Question: I am working on replacing an expensive set of bespoke bar code readers with a nice and simple android app.
I am calling the zxing package, and am able to read most bar codes, apart from Code 3 of 9 extended, which is the current standard barcode in our business (with over 2000 barcodes already in circulation).
Is there a way of extending the zxing package to include Code 3 of 9 Extended bar codes??
My current code, which opens the google goggles app and successfully displays QR code and most 1D barcodes information via a Toast call, and I have tried explicitly defining which codes to read but have commented that line out as without it, the scanner should read all possible codes (just for testing):
'''
mGetScanButton = (Button) findViewById(R.id.buttonScan);
mGetScanButton.setOnClickListener(new View.OnClickListener() {
@Override
public void onClick(View v) {
Intent intent = new Intent("com.google.zxing.client.android.SCAN");
//intent.putExtra("SCAN_FORMATS", "CODE_39,CODE_93,CODE_128,DATA_MATRIX,ITF,CODABAR,EAN_13,EAN_8,UPC_A,QR_CODE" );
startActivityForResult(intent, 0);
}
});
public void onActivityResult(int requestCode, int resultCode, Intent intent) {
if (requestCode == 0) {
if (resultCode == RESULT_OK) {
// The Intents Fairy has delivered us some data!
String contents = intent.getStringExtra("SCAN_RESULT");
//code below will be deleted after testing
//String format = intent.getStringExtra("SCAN_RESULT_FORMAT");
// Toast call to display code when read
Toast.makeText(this, contents, Toast.LENGTH_LONG).show();
// Handle successful scan
} else if (resultCode == RESULT_CANCELED) {
// Handle cancel
}
}
}
'''
Your assistance is much appreciated, I would prefer not to ask the staff to replace all the bar codes... although this may be required!
Example of Code 39 extended - encoded number =

EDIT : My app is actually opening the Google Goggle app rather than the Barcode Scanner app from zxing! I have now installed the correct Barcode Scanner app, and it works. Many thanks all!
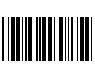
Answer: My app is actually opening the Google Goggle app rather than the Barcode Scanner app from zxing! I have now installed the correct Barcode Scanner app, and it works. Many thanks all!